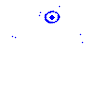
Particle: pion